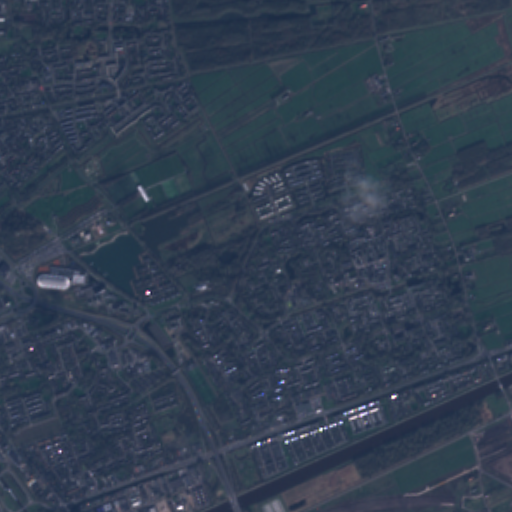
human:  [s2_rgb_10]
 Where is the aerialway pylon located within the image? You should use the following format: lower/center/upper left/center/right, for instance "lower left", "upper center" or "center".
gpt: The aerialway pylon is located in the center left of the image.
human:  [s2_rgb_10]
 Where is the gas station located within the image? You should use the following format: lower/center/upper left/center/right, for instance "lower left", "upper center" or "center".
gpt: The gas station is located in the lower left of the image.
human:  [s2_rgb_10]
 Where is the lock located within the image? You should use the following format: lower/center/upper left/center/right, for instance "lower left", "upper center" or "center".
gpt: The lock is located in the lower left of the image.
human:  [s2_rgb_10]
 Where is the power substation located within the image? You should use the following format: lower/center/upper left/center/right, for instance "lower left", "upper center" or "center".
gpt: The power substation is located in the lower left of the image.
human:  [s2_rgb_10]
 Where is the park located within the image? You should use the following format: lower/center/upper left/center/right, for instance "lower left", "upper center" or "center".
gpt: There is no park in the image.